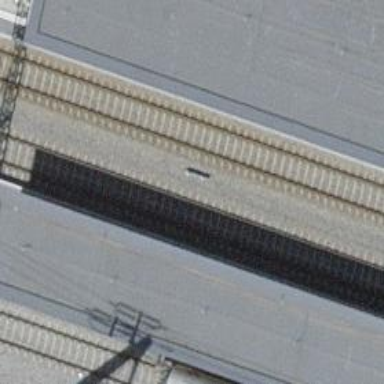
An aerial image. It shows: Public transport stop position.